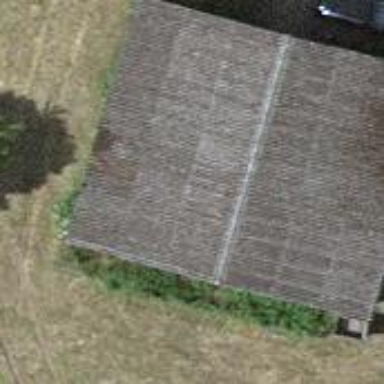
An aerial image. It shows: Shed.